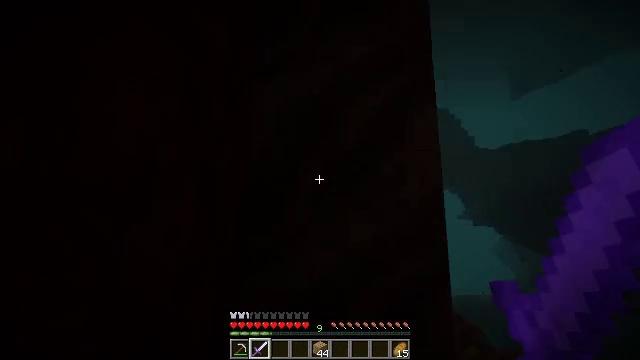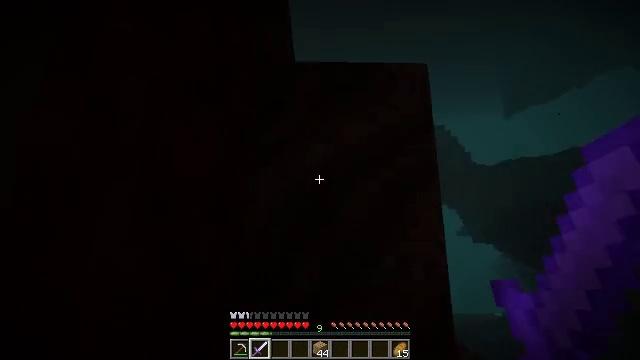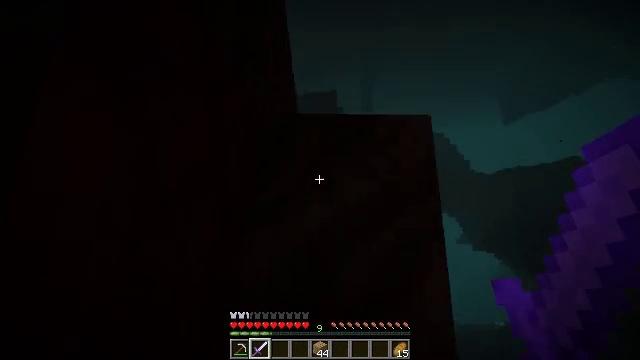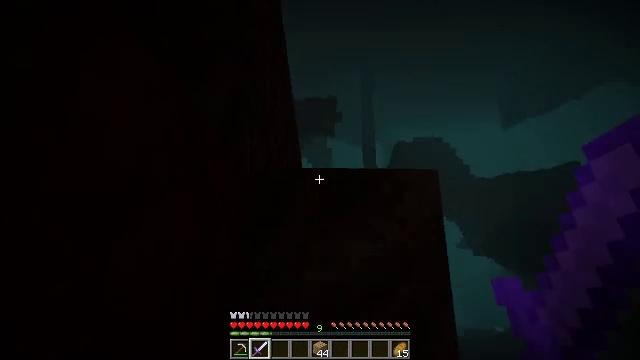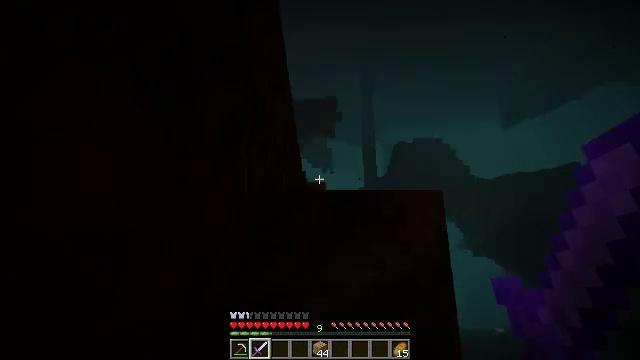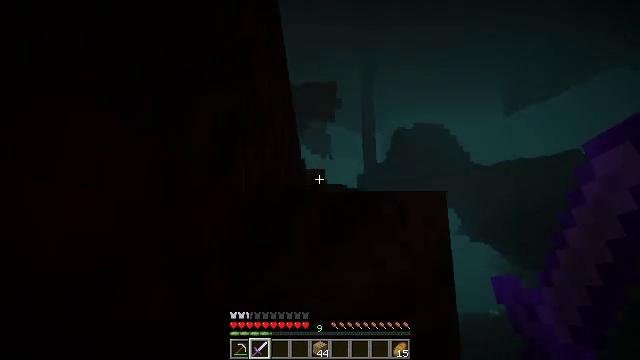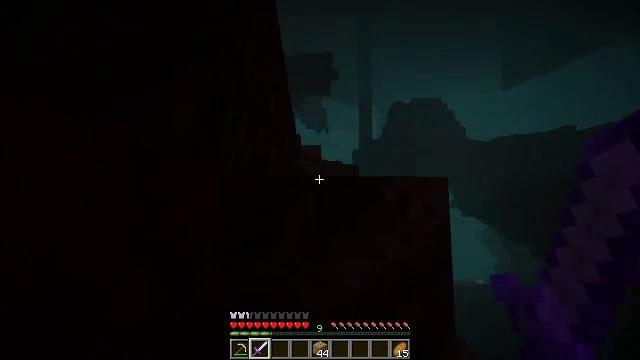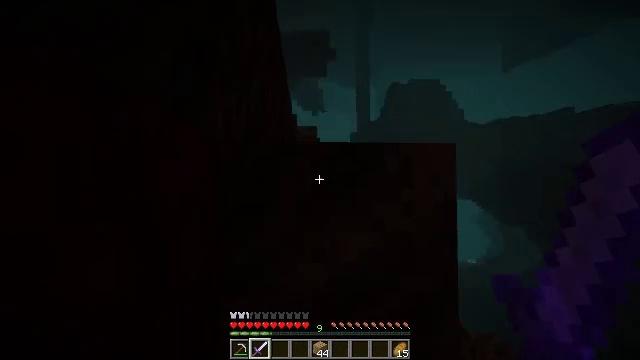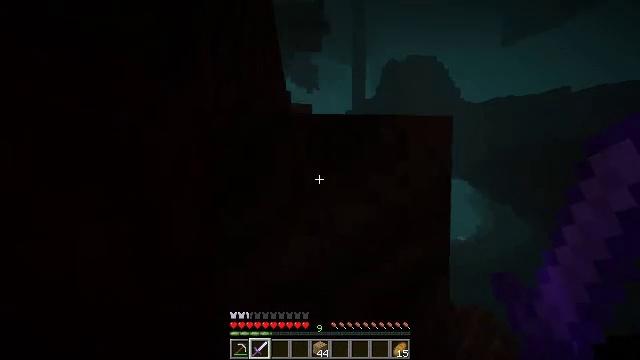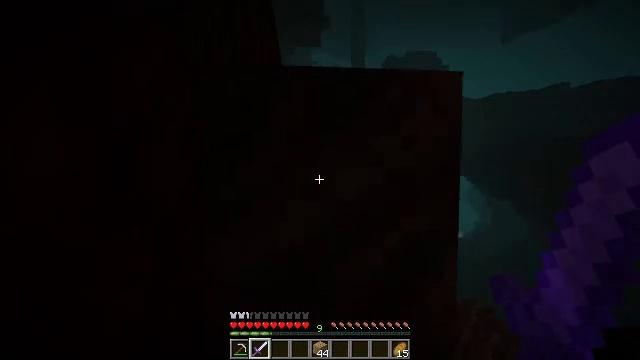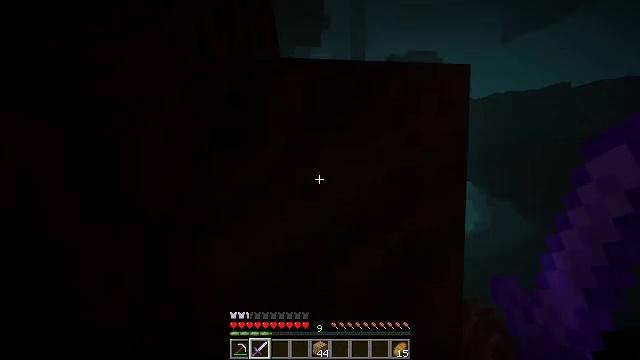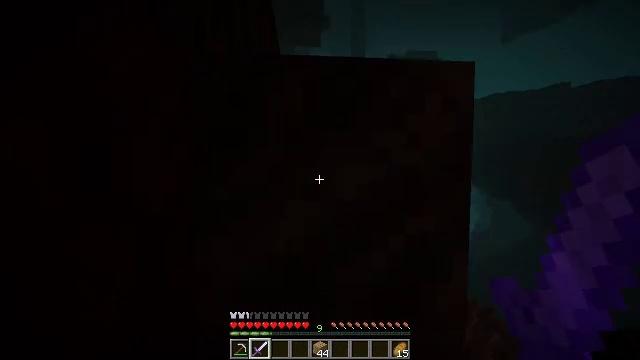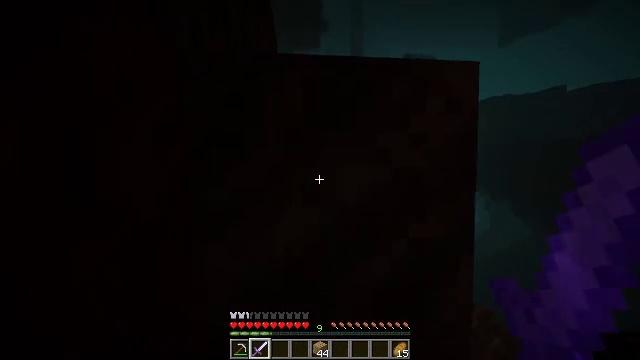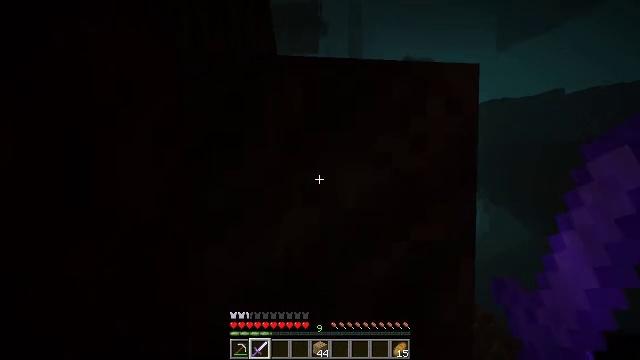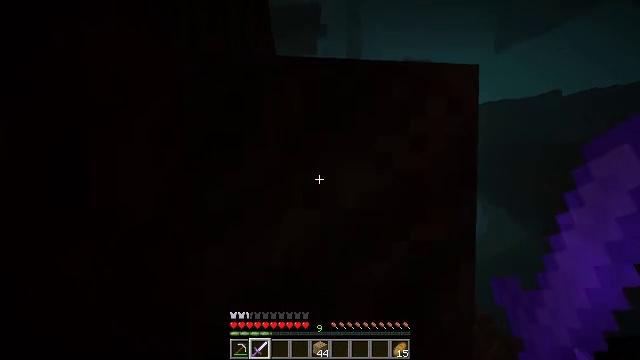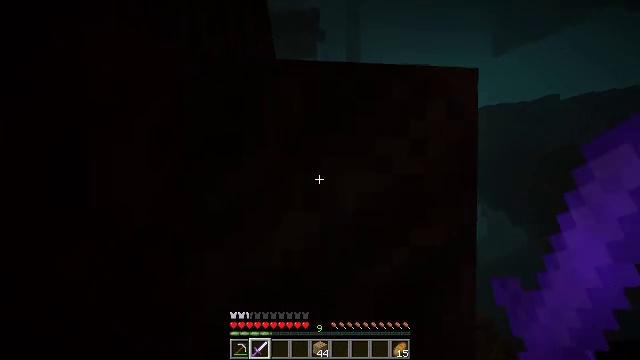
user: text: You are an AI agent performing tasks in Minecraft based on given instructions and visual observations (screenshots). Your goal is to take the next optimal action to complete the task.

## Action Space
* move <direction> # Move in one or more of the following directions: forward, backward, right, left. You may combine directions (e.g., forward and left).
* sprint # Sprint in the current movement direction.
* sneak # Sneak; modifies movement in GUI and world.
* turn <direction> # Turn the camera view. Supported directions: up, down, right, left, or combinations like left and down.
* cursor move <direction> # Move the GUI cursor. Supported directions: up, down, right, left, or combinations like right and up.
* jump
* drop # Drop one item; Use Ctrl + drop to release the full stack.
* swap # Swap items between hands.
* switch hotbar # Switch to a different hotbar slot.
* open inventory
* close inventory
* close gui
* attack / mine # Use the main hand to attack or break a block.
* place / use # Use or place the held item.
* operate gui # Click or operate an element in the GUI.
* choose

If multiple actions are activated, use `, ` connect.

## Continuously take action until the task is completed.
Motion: motion action
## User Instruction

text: Dig soul soil with a shovel.
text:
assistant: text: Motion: move forward, turn up, jump
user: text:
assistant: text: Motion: move forward, turn up, jump
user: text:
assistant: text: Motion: move forward, jump
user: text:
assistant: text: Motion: move forward, jump
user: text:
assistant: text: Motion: move forward, turn down
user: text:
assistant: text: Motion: move forward, turn right and down
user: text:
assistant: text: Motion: turn down
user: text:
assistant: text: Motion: turn right and down
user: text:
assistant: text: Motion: no_op
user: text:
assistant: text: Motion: no_op
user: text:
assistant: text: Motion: no_op
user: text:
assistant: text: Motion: no_op
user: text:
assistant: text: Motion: no_op
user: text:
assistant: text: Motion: no_op
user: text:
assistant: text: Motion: no_op
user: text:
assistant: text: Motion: no_op
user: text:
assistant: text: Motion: turn right and up, switch to hotbar 1
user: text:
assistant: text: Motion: switch to hotbar 1
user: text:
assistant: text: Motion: switch to hotbar 1
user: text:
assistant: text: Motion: switch to hotbar 1
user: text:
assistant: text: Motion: no_op
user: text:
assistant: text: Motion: no_op
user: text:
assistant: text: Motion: attack / mine
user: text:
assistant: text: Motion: attack / mine
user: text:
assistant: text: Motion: attack / mine
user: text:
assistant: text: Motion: attack / mine
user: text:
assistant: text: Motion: attack / mine
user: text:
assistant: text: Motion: attack / mine
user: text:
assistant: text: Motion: attack / mine
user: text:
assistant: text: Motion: attack / mine